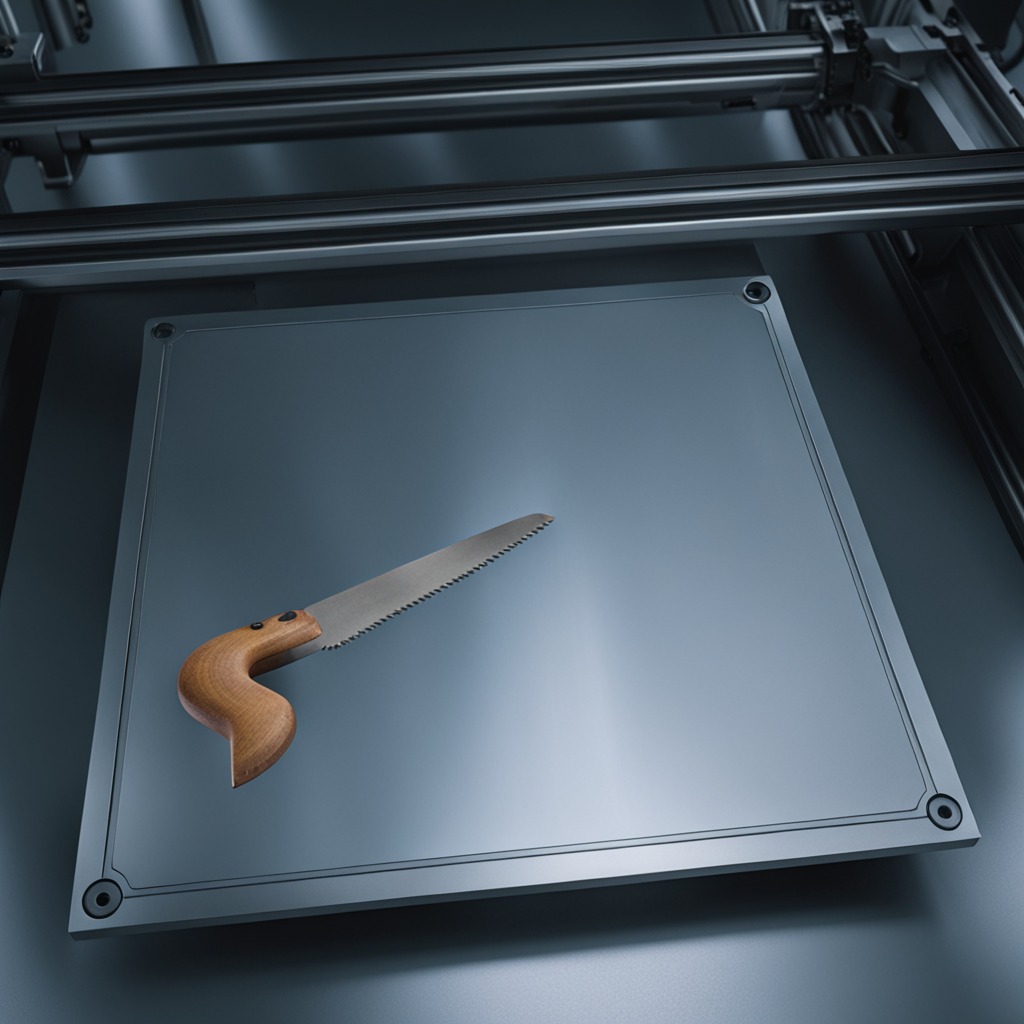
A handheld metal saw is lying on a metal table in a machine shop under fluorescent lights.